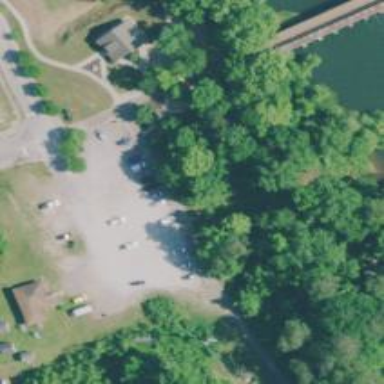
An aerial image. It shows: Parking lot with gravel surface. This is Canal Towpath Access Parking Lot.